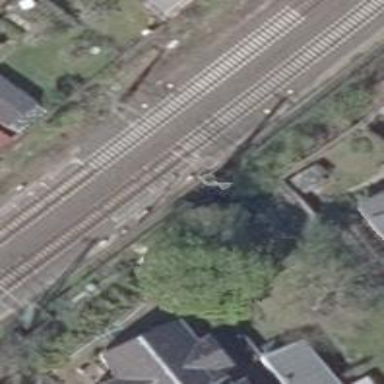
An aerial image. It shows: Railway switch with turnout to the right.